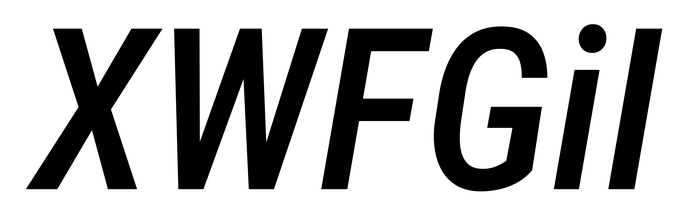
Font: Roboto-Italic_Condensed_Medium_Italic